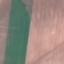
Label: AnnualCrop